Current action and preconditions to check: path_clear

Your task: For each precondition in the list above, predict whether it will hold at this action.

Consider the current scene as observed from the mobile robot's camera, and analyze the predicted future states of all dynamic agents (e.g., people, animals, vehicles, or any moving entities) within the NEXT SECOND.

IMPORTANT: Only answer "very likely" if you are absolutely certain—based on strong, clear evidence—that a dynamic agent will violate the precondition in the predicted future state. Do NOT answer "very likely" for unlikely, ambiguous, or low-probability risks.

Ask yourself for each precondition: Is there a high probability, with clear and convincing evidence, that the predicted future states of any dynamic agent will interfere with the predicted future state of the currently executing action within the NEXT SECOND, causing that precondition to fail?

Assess the risk level based on these predictions. Use "likely" or "very likely" if motions create a clear risk of interference.

Use "neutral" or "improbable" if agents are nearby but their predicted paths are clearly diverging or non-conflicting.

Failure Risk Categories: "very improbable", "improbable", "neutral", "likely", "very likely"

Answer Format: Output ONLY the probability_of_failure value from these categories: "very improbable", "improbable", "neutral", "likely", "very likely"

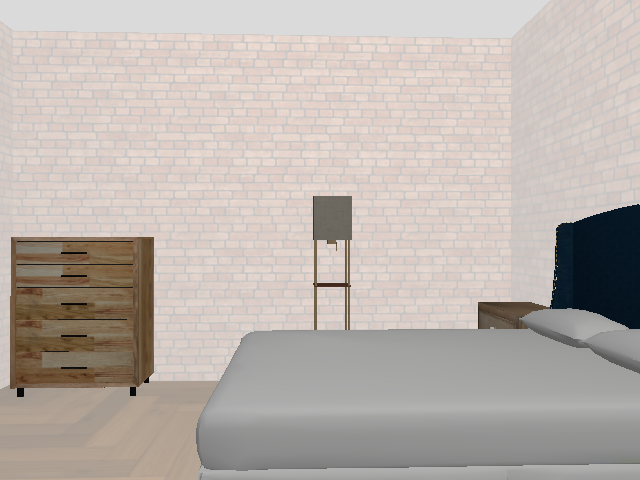

Answer: very improbable